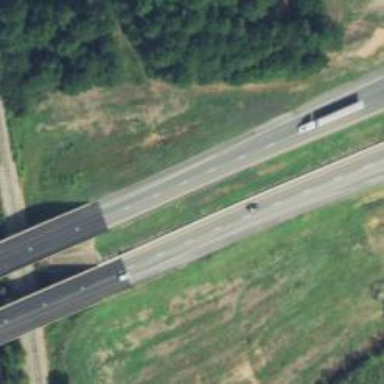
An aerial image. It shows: Motorway junction.